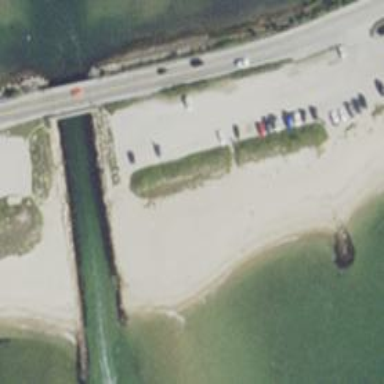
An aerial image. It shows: Beautiful beach with natural surroundings.